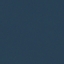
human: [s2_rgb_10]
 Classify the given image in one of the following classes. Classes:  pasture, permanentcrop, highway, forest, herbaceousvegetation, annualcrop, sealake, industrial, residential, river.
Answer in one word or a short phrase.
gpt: SeaLake